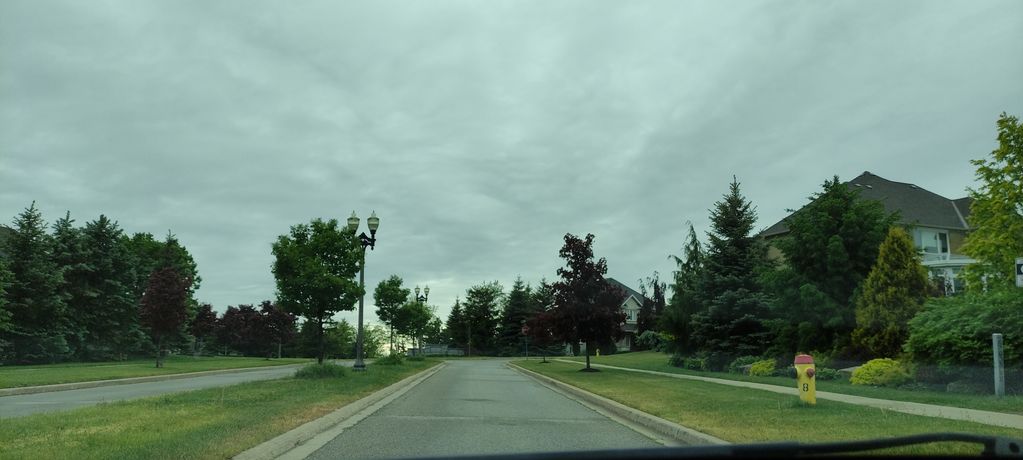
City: kitchener-waterloo